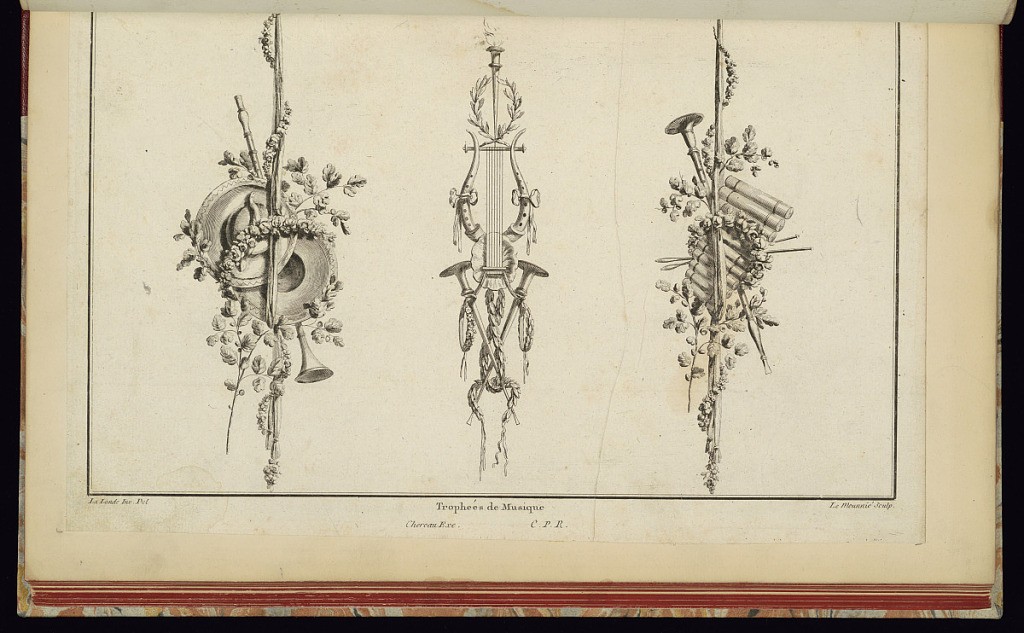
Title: Trophées de Musique
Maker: Richard de Lalonde, French, active 1780–96
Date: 1775-1788
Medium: Etching on off-white laid paper
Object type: Print
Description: Three trophy designs. The trophy on the left includes cymbals and a horn; the center trophy has a lyre and two horns; the trophy on the right, a xylophone and a horn. The plate is signed, but the numbering has been trimmed.